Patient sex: M
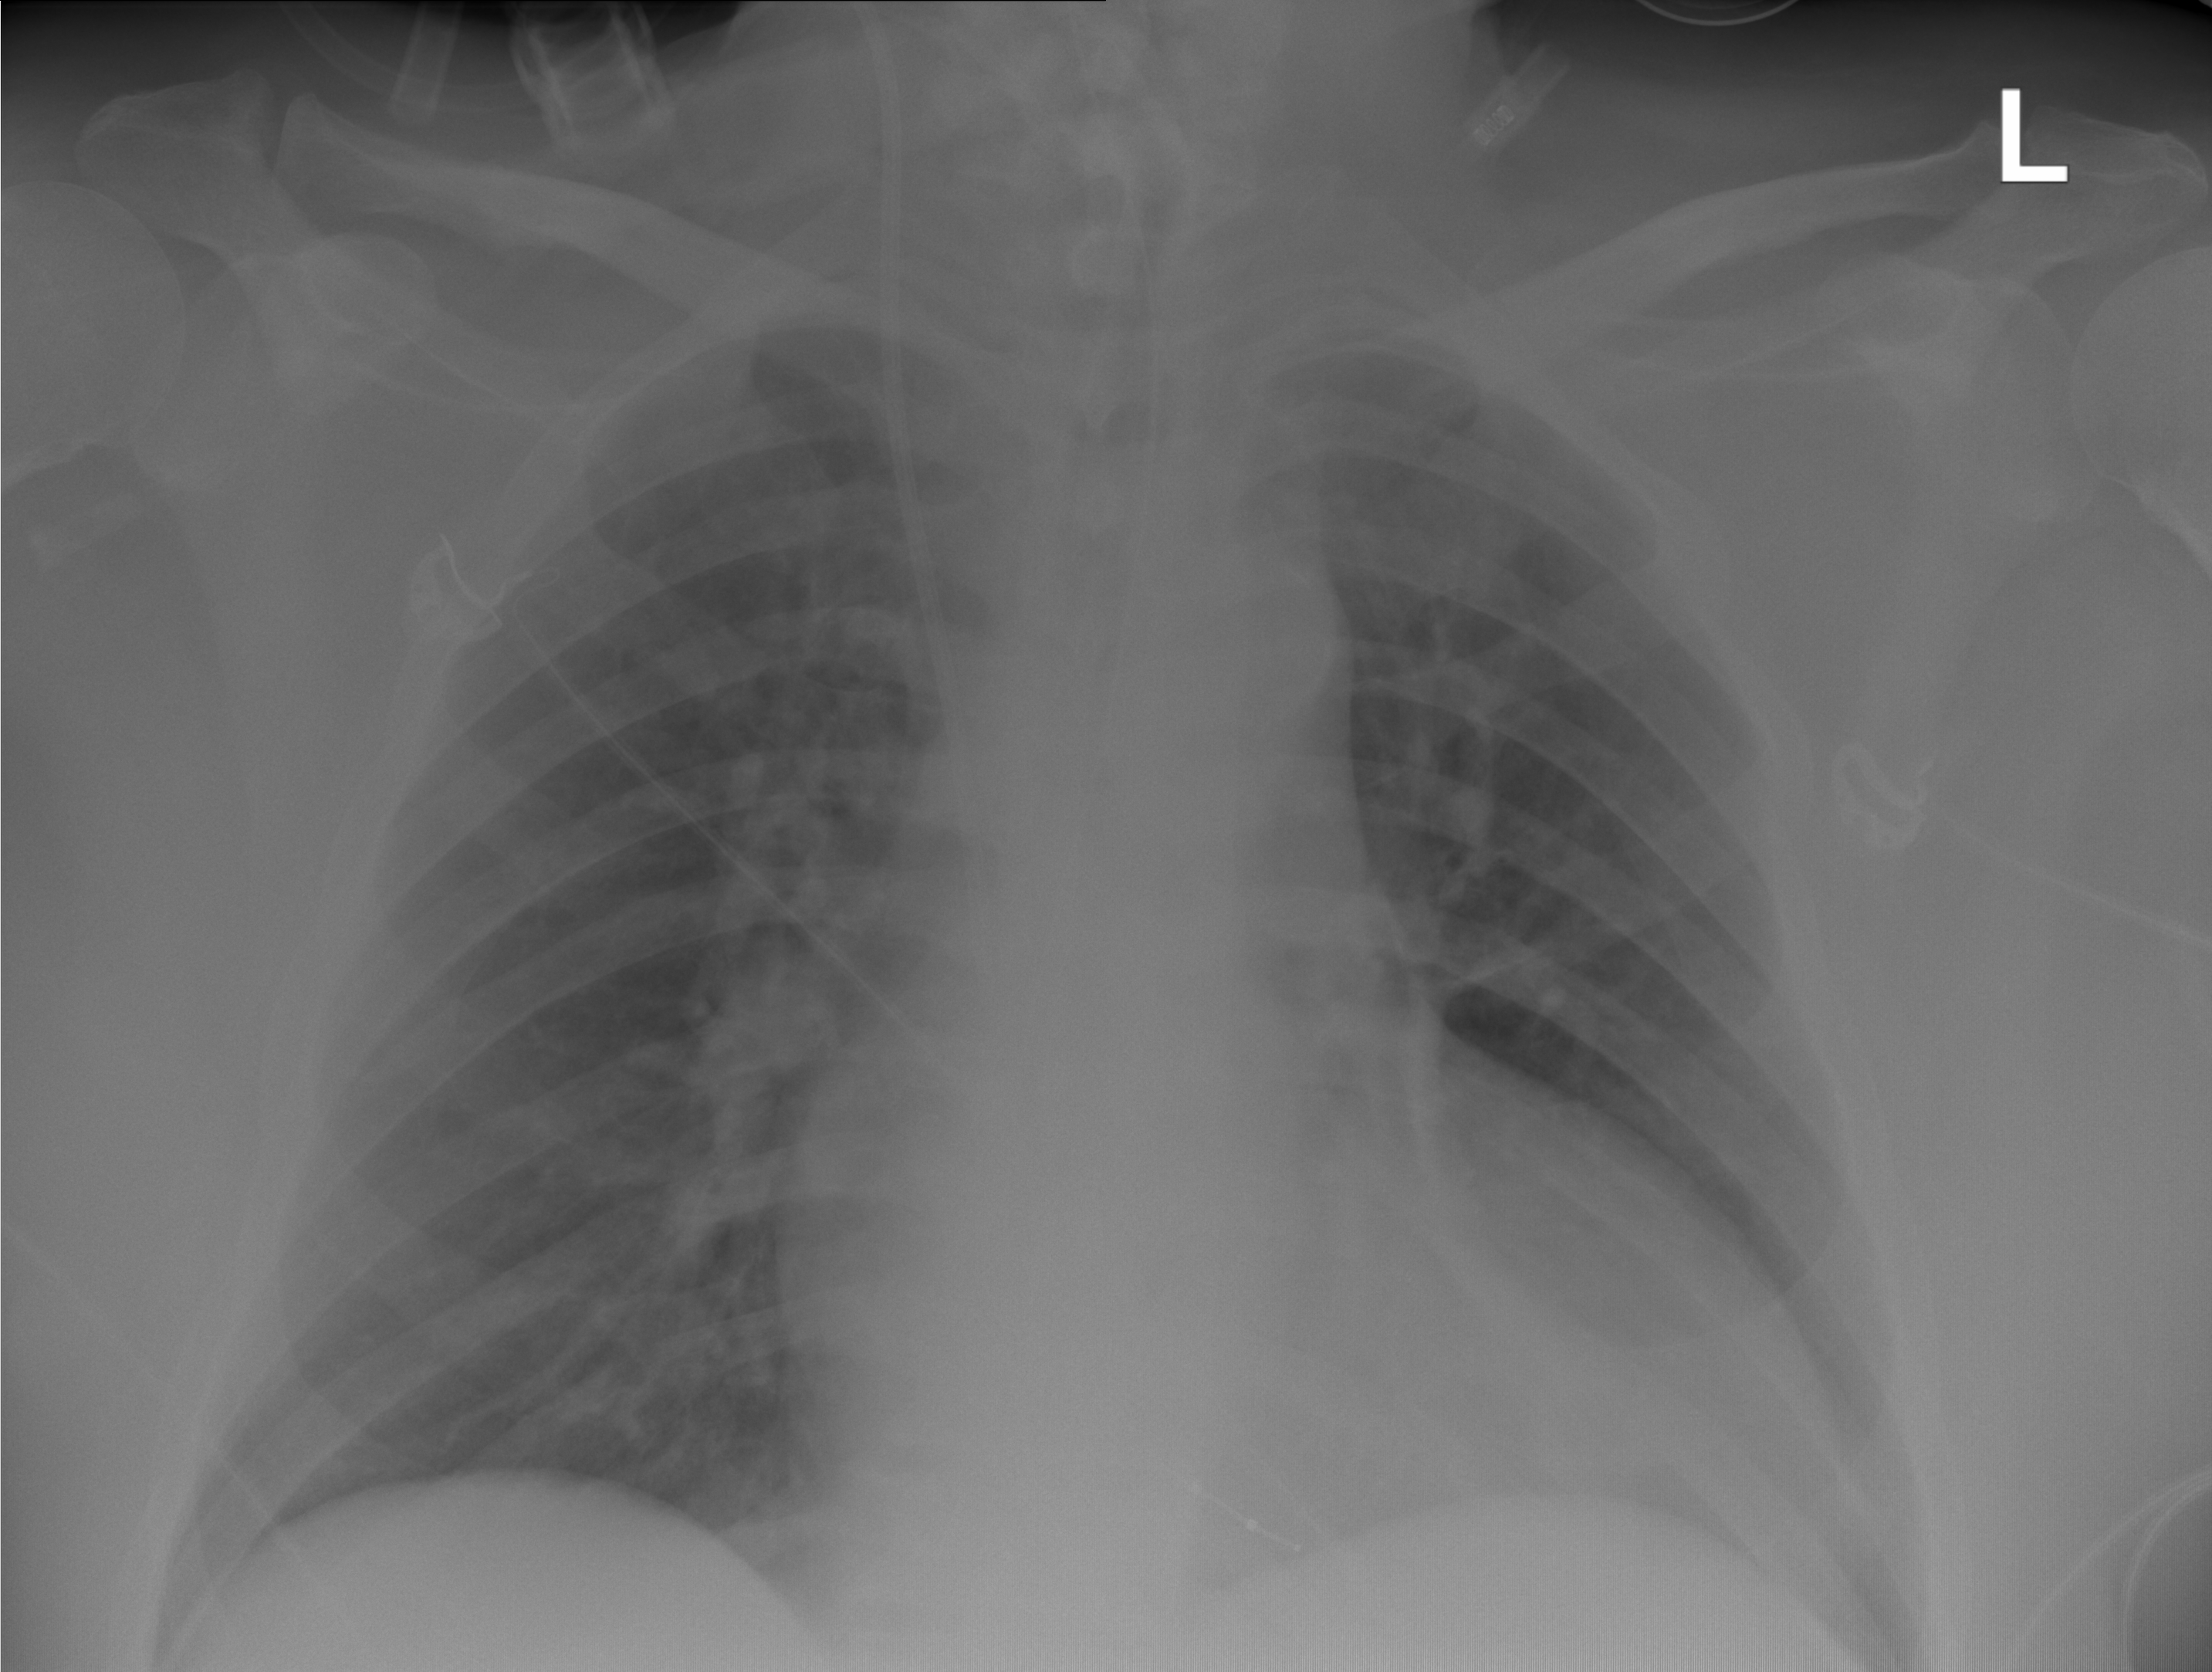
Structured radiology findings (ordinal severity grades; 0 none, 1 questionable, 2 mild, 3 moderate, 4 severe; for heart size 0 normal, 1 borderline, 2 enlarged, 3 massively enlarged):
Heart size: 2
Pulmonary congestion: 0
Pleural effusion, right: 0
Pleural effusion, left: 1
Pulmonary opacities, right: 0
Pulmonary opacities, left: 0
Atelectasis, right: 0
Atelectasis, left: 2